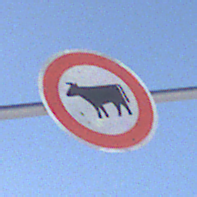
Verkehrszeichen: VerbotViehtrieb
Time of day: MorningAfternoon
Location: Outdoor (Nature)
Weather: PartlyCloudy
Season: Winter
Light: Natural